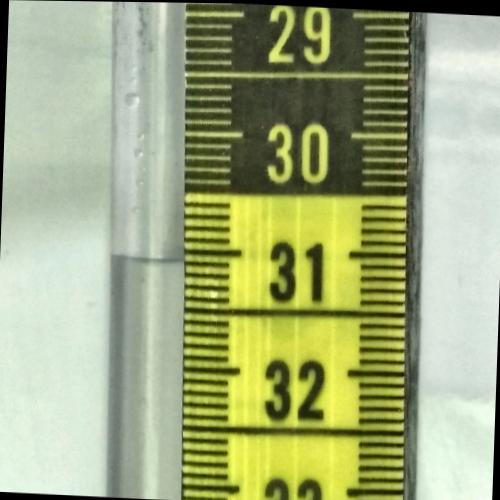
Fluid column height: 31.1 cm